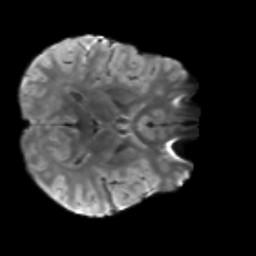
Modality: T2w
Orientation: axial
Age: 25
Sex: male
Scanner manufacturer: siemens
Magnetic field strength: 3 T
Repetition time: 3.5 s
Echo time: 0.086 s